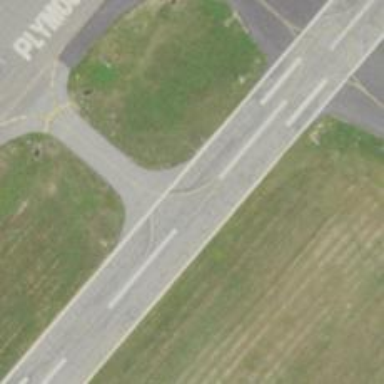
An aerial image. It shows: View of taxiway at the airport.